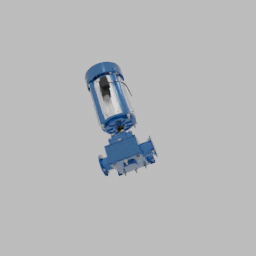
Label: mechanical